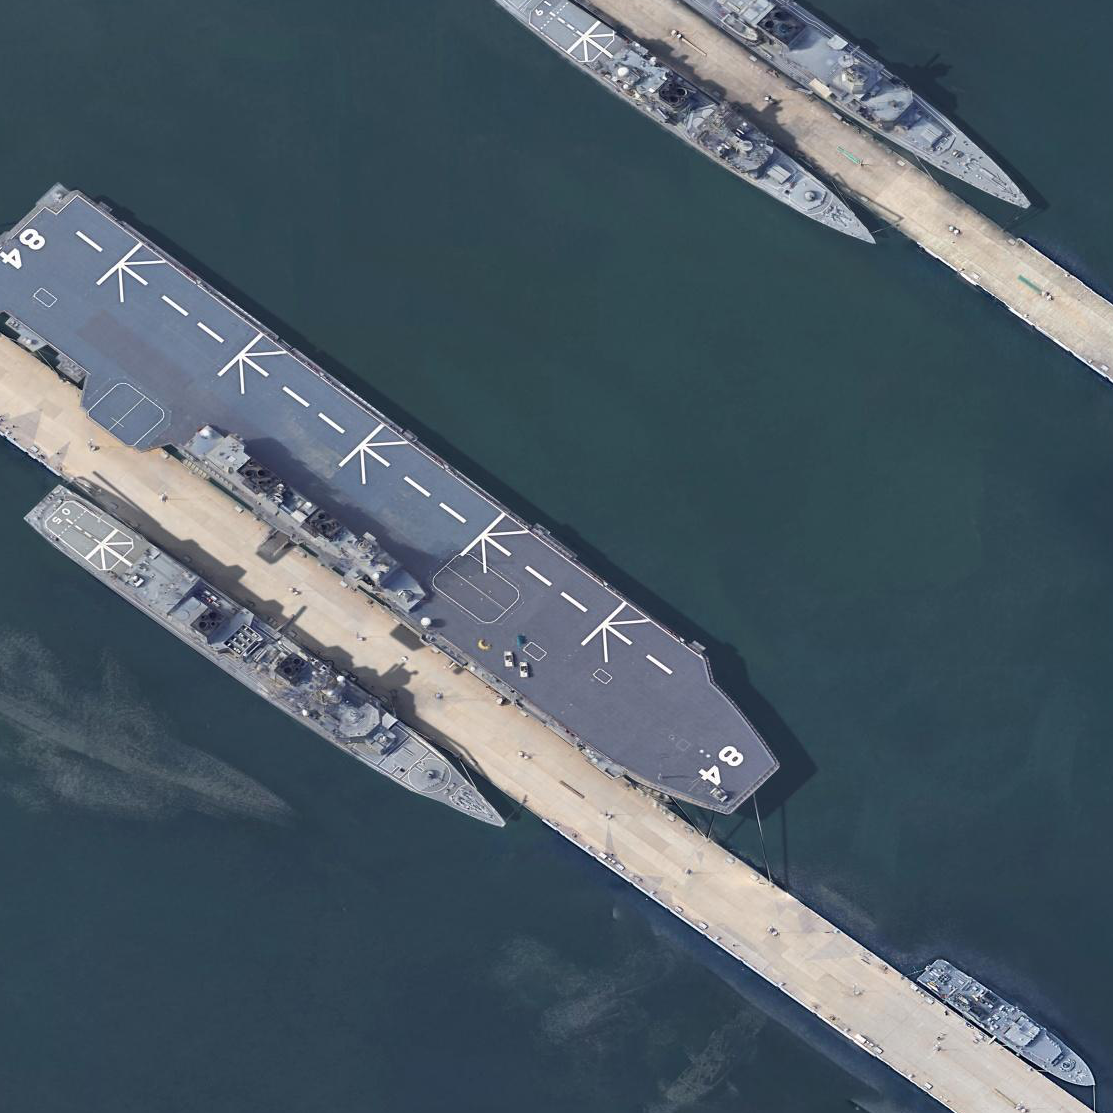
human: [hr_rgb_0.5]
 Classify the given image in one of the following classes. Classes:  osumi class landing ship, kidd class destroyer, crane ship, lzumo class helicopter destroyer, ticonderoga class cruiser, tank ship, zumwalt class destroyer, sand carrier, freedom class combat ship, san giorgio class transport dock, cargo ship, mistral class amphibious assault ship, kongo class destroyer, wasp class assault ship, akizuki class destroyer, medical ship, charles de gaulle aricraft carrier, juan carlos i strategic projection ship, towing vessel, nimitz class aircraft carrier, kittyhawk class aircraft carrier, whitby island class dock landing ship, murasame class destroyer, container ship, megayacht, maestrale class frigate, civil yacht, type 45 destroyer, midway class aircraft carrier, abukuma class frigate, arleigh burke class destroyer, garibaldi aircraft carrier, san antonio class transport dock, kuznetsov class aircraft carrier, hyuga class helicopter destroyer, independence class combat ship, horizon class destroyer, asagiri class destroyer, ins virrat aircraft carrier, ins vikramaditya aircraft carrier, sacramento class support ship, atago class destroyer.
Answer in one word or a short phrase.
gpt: Lzumo class helicopter destroyer